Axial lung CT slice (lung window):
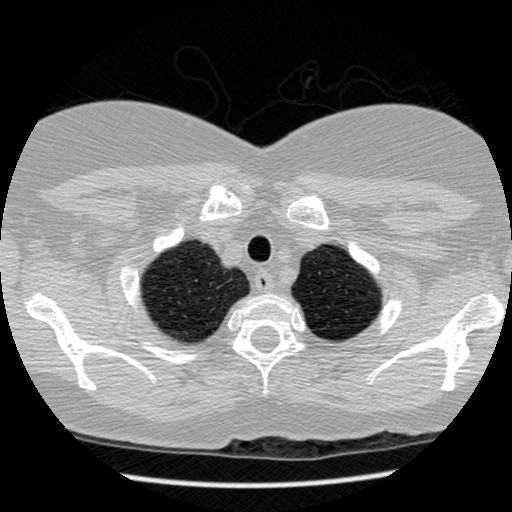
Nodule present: no